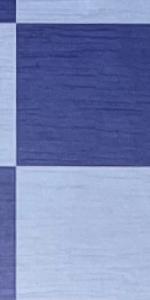
Label: Empty